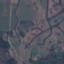
Label: Pasture